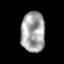
Tissue: prostate
Cell type: Epithelial cells
Senescence score: 0.3332
Nuclear area (px): 950
Mean DAPI intensity: 165.683